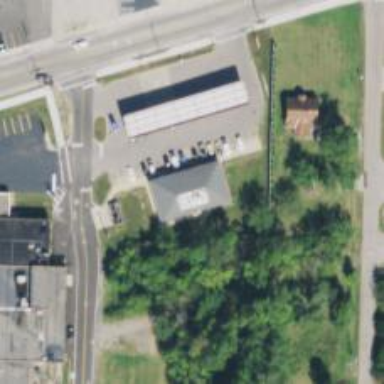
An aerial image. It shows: Convenience shop.